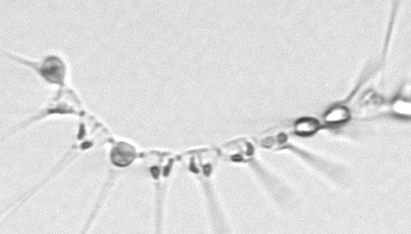
Label: Asterionellopsis_glacialis